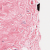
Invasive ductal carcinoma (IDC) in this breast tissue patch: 0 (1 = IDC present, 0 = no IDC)